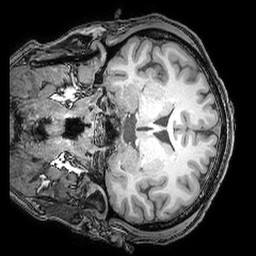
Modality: T1w
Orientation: coronal
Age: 27
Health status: ill
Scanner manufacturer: philips
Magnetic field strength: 3 T
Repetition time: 0.007 s
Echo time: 0.0035 s